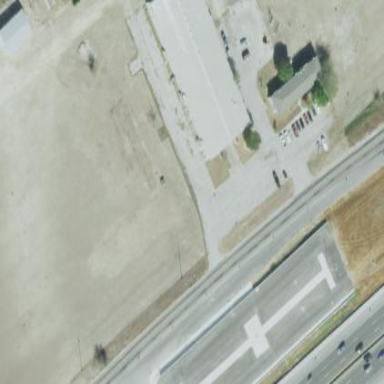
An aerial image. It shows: Building with bowling alley inside.